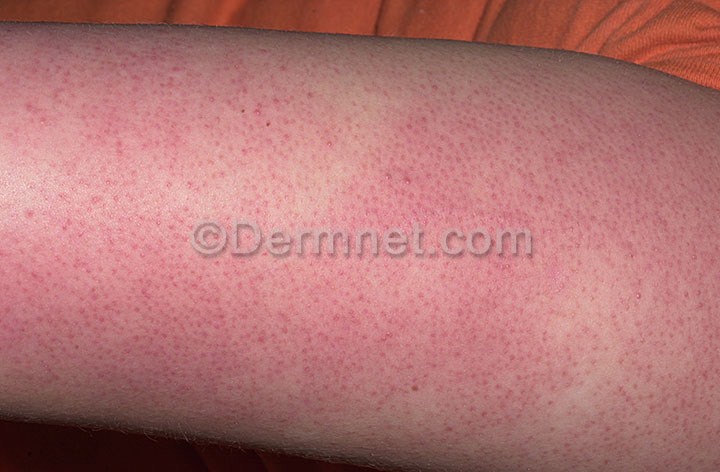
Disease: Atopic Dermatitis Photos